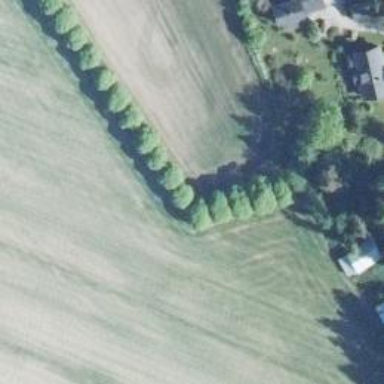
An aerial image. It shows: Row of trees in natural setting.